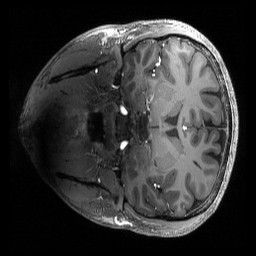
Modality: T1w
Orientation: coronal
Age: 24
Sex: male
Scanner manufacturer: siemens
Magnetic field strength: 6.98 T
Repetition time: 2.53 s
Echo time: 0.00176 s